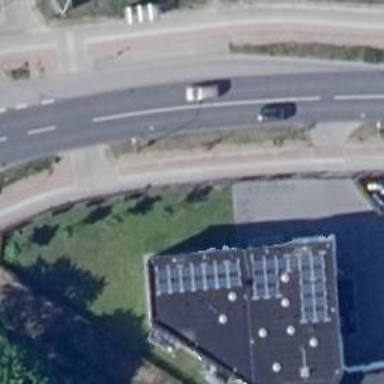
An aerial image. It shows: Sidewalk path.